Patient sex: F
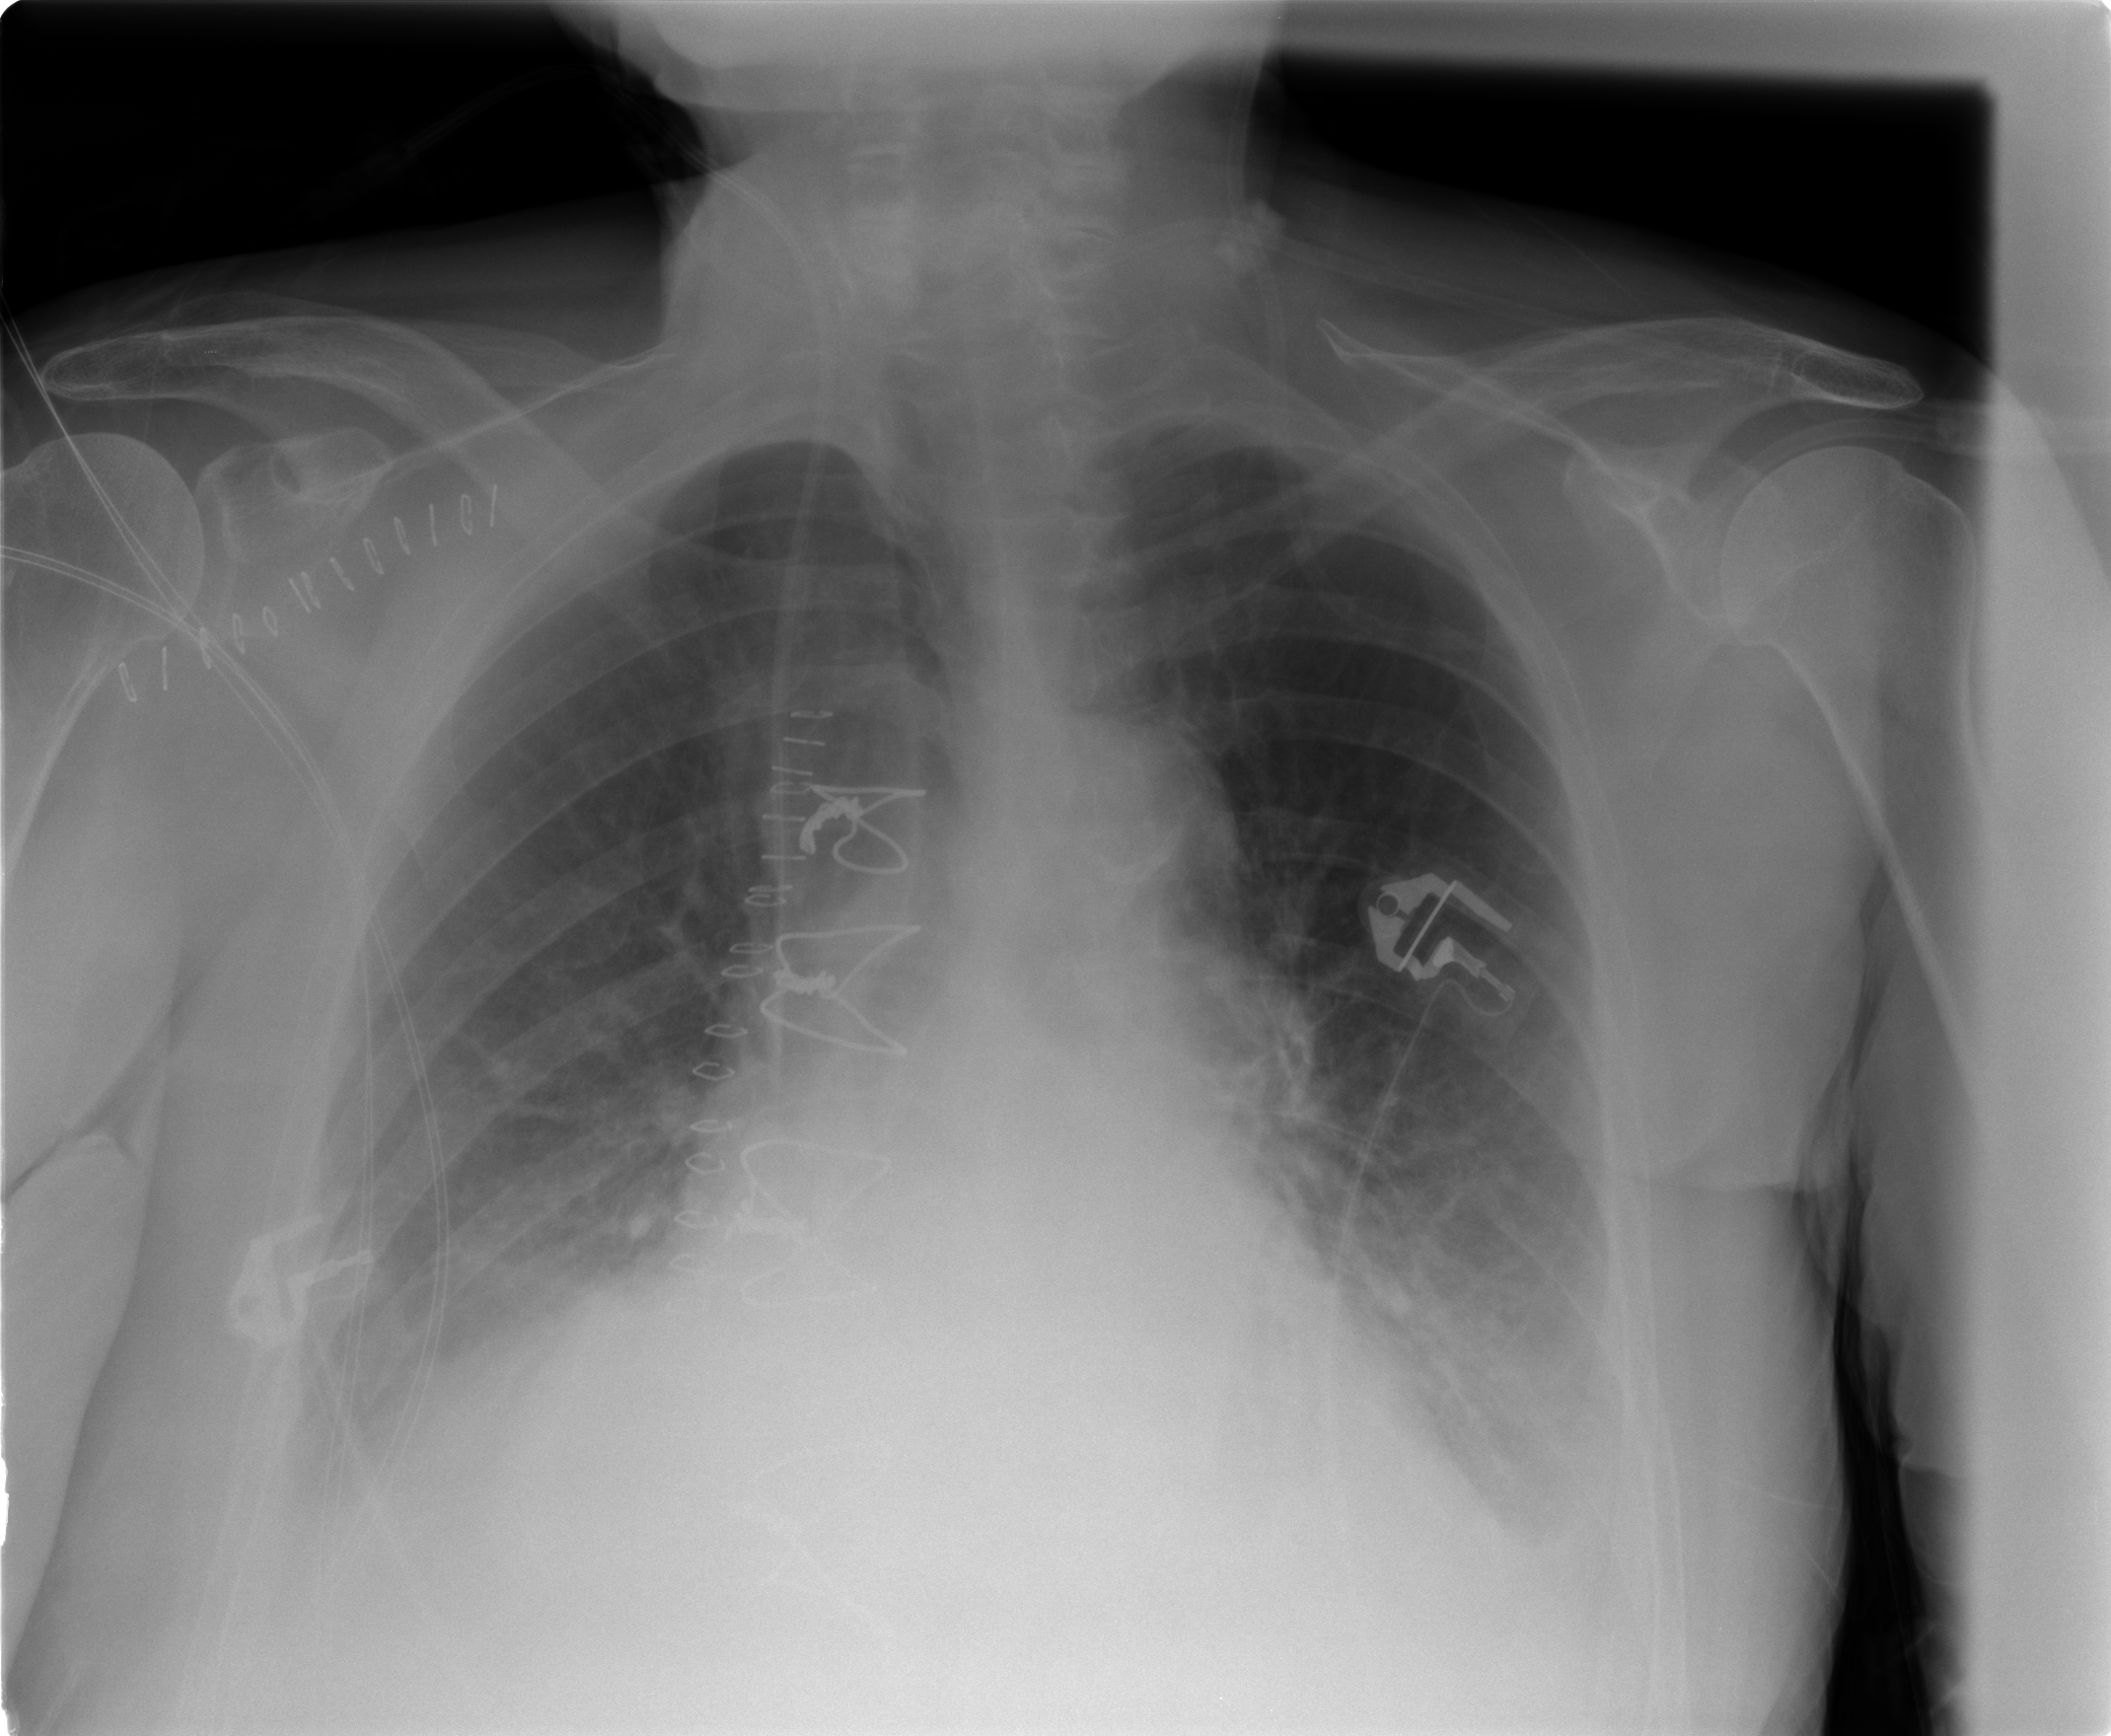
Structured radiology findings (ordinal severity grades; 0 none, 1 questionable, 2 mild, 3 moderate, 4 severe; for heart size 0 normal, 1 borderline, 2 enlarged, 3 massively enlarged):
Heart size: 2
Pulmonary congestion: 0
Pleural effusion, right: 3
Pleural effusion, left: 3
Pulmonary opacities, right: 0
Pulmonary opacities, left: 0
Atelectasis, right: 2
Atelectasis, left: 2